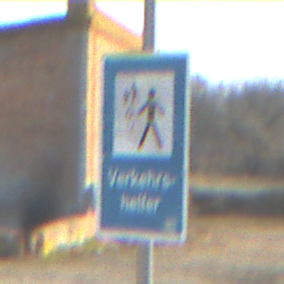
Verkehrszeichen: Verkehrshelfer
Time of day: MorningAfternoon
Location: Outdoor (Suburban)
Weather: PartlyCloudy
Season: NotSpecified
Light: Natural